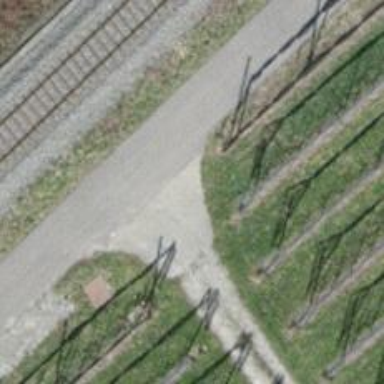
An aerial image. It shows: Asphalt track with grade1 surface suitable for agricultural vehicles.